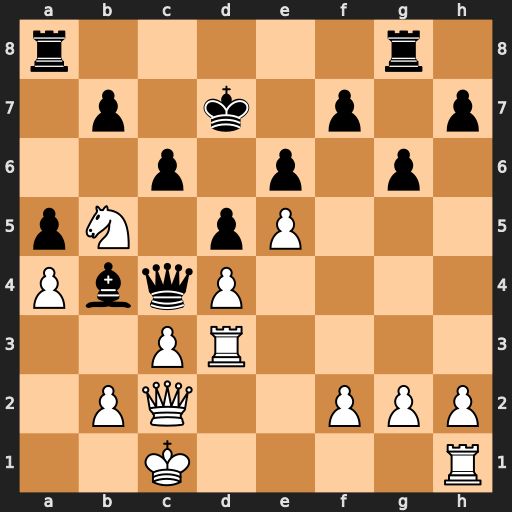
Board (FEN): r5r1/1p1k1p1p/2p1p1p1/pN1pP3/PbqP4/2PR4/1PQ2PPP/2K4R
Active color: w
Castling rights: -
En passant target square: -
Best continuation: b3 Qxd3 Qxd3